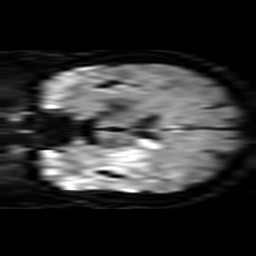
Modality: TRACE
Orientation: coronal
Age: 53
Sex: male
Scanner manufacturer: philips
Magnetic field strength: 3 T
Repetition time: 3.078 s
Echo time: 0.076 s